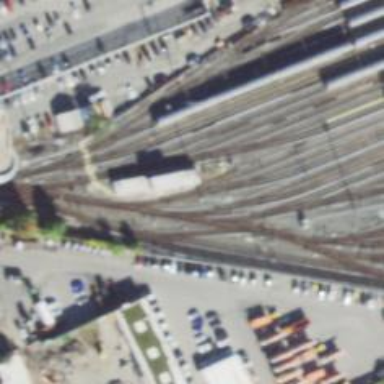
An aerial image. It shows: Electrified rail in service yard.